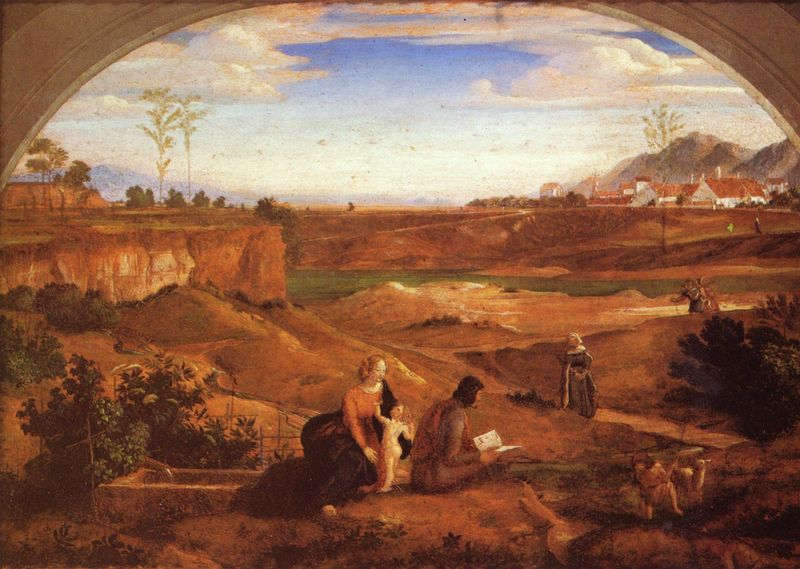
Titel: Hl. Familie mit dem Johannesknaben in einer Landschaft
Künstler: Ferdinand Olivier
Standort: Essen (Ruhr)
Institution: Museum Folkwang
Schlagwörter: baum, berg, blau, blätter, felsen, gemälde, himmel, mann, nackt, umhang, wasser, weiß, wolken, bäume, fluss, frauen, gelb, grün, landschaft, menschen, ocker, sand, see, sitzen, stadt, braun, fenster, frau, grau, hell, hintergrund, kleid, männer, schwarz, dach, gebäude, gras, haus, hund, rasen, rot, tier, tiere, weg, wiese, wolke, rock, architektur, bibel, stehen, stein, bild, erde, feld, ferne, horizont, häuser, hügel, natur, strauch, busch, büsche, pfad, sträucher, boden, tücher, familie, kind, mutter, personen, vater, blatt, pflanze, pflanzen, tal, bauern, brunnen, kamin, kamine, kinder, schornstein, garten, skulptur, landschft, bogen, italien, ort, süden, acker, abstrakt, berge, fels, gebirge, wüste, dorf, dächer, herde, klein, schlucht, idylle, pause, picknick, rast, figuren, rundbogen, romantik, staffage, lesen, nazarener, bauer, tor, flucht, ortschaft, zisterne, schaf, knabe, buch, kreuz, religion, fern, idyll, felsig, treffen, betrachten, kleinkind, christus, grab, jesus, jesus christus, hügelig, blauer himmel, karg, wanderer, brauntöne, grotte, siedlung, lesender, graben, wasserstrahl, heilige, lesend, maria, madonna, alte frau, israel, jesu, mutter gottes, schafe, hirte, hirten, fach, joseph anton koch, josef, joseph, staffagefiguren, dort, lange kleider, erdhügel, heilige familie, jesuskind, quelle, pilger, heiige familie, hl land, schroffe felsen, diorf, bibel landschaft, religiöses thema